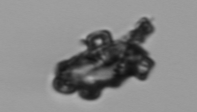
Label: Delphineis